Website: bh-photo
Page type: address-validator
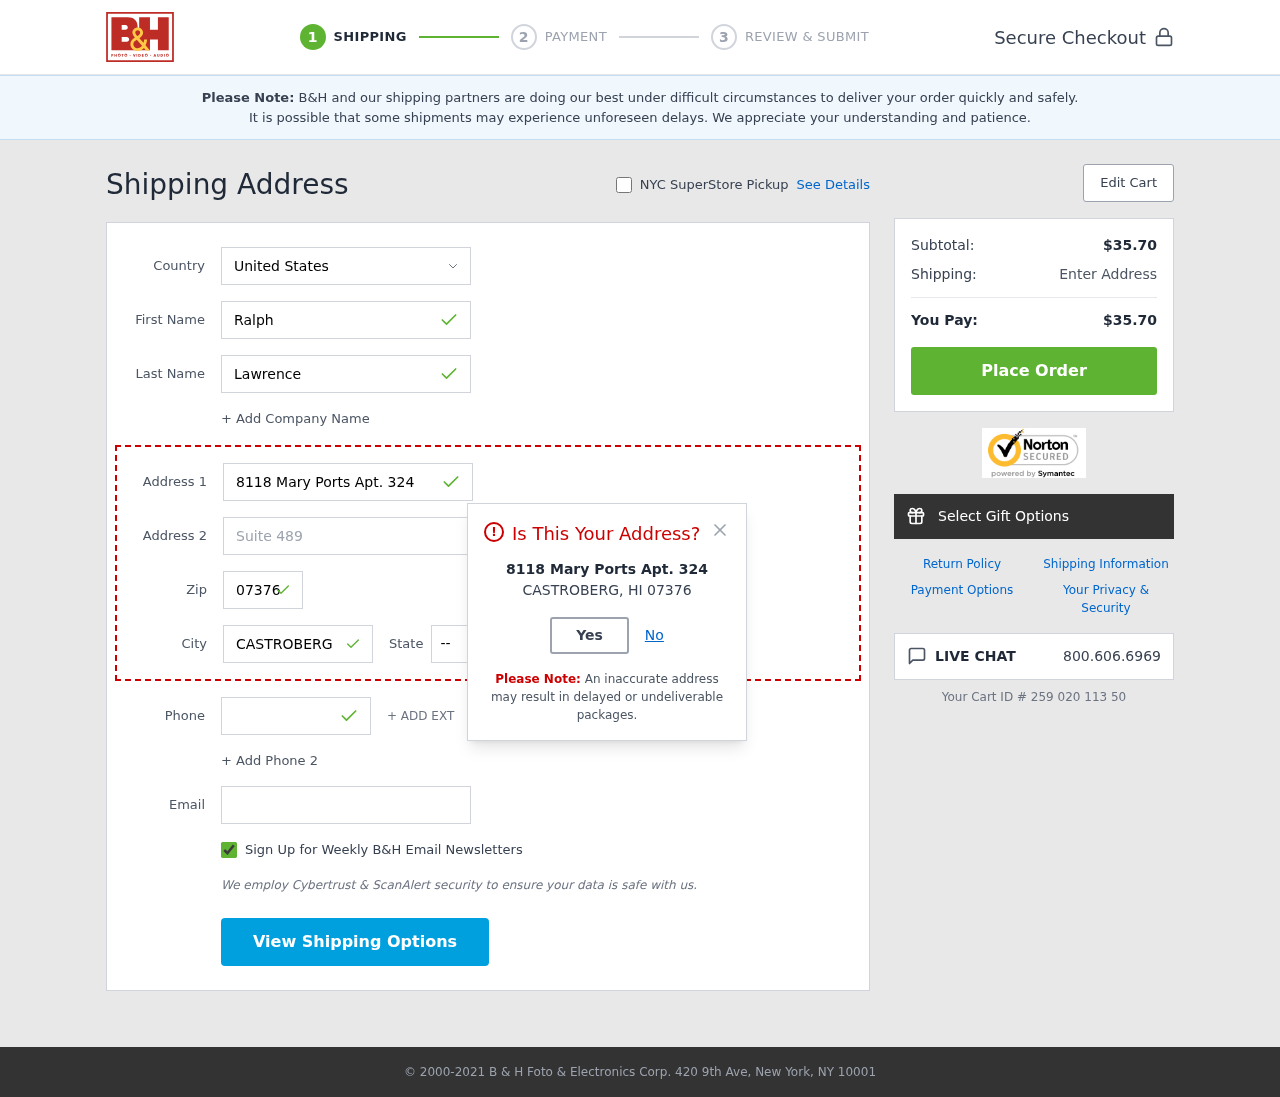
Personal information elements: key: PII_CITY
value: Castroberg
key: PII_COUNTRY
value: United States
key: PII_EMAIL
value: rlawrence@hotmail.com
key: PII_FIRSTNAME
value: Ralph
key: PII_LASTNAME
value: Lawrence
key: PII_PHONE
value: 5007751674
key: PII_POSTCODE
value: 07376
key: PII_STATE_ABBR
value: HI
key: PII_STREET
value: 8118 Mary Ports Apt. 324
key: PII_STREET2
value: Suite 489
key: PII_CITY_MODAL
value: CASTROBERG
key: PII_POSTCODE_FULL
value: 07376
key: PII_POSTCODE_NUMERIC
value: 7376
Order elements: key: ORDER_SUBTOTAL
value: $35.70
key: ORDER_TOTAL
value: $35.70
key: ORDER_ID
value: Your Cart ID # 259 020 113 50